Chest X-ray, PA view. Patient: 44 years old, sex M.
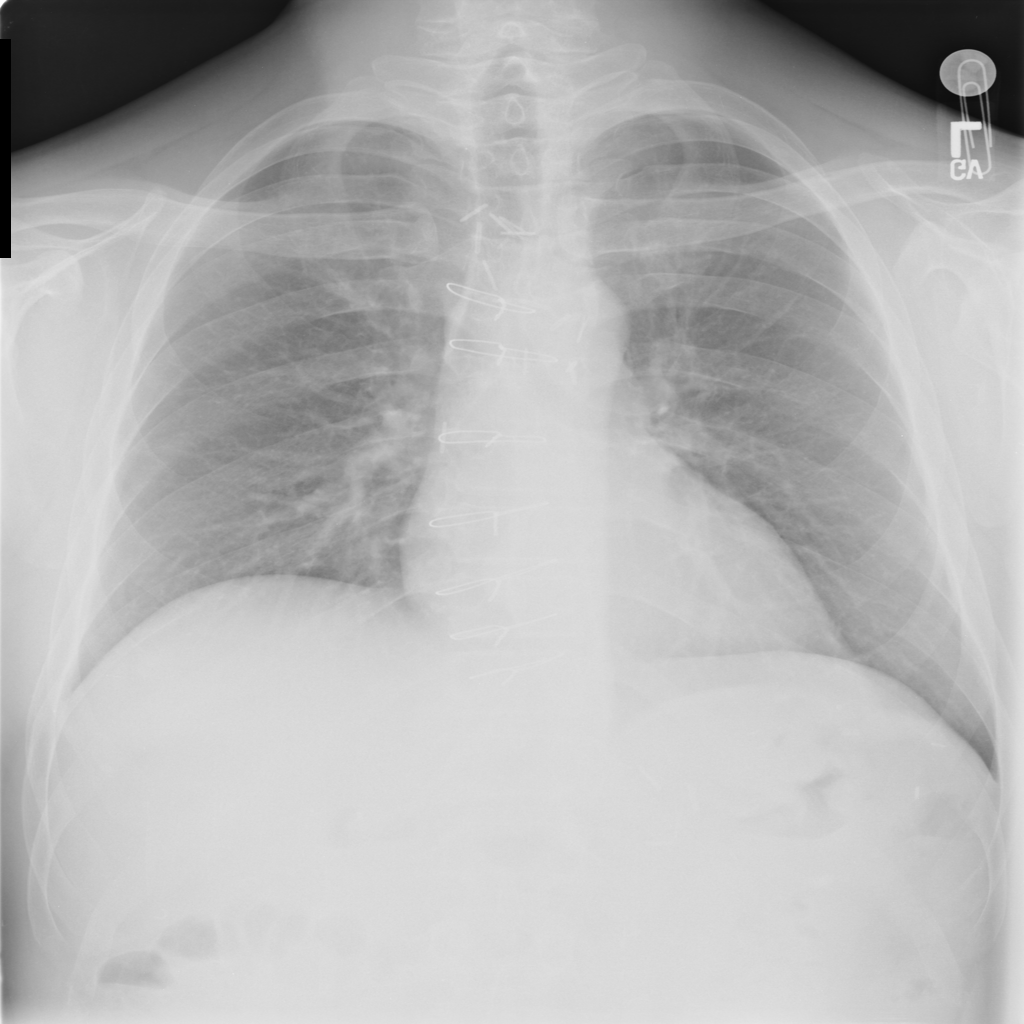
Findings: Atelectasis